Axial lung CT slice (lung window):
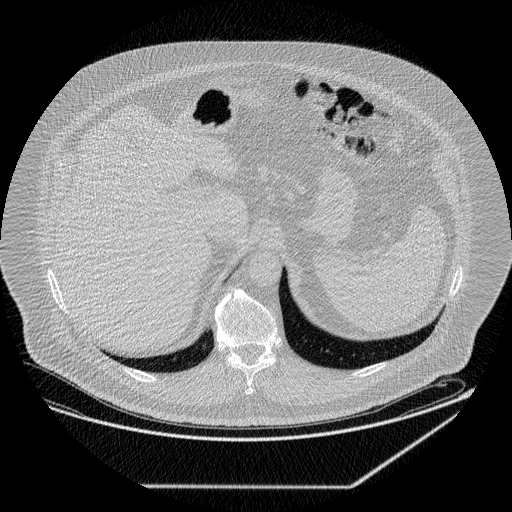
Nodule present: no